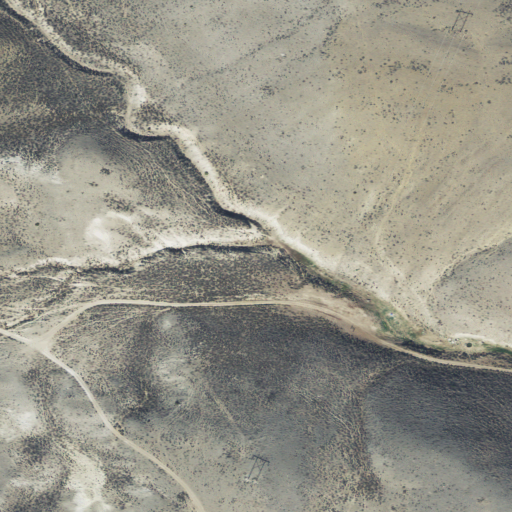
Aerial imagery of valley in Montana named Spring Gulch containing shrub and grassland